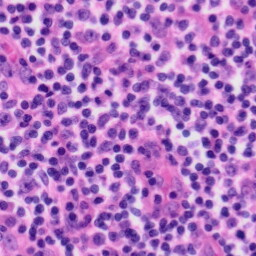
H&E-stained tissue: Tonsil